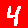
Digit: 4